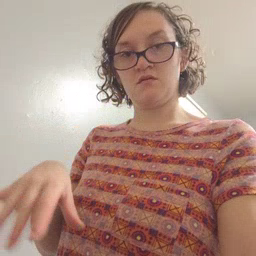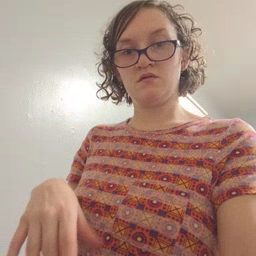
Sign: pajamas